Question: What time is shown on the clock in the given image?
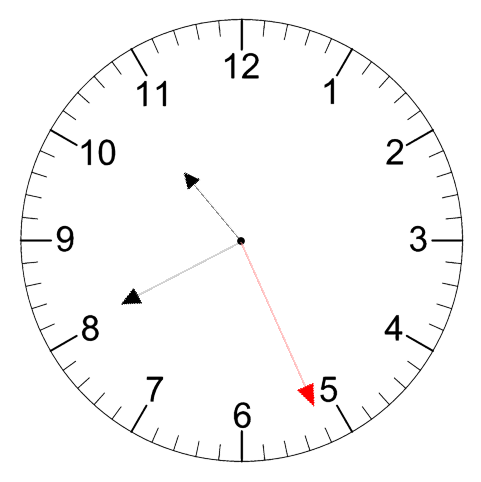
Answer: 10:40:26